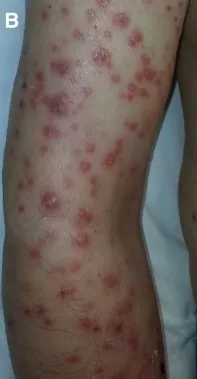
(B) On the right arm, there are multiple skin-colored umbilicated papules, hemorrhagic crusts, and ulcerated nodules.
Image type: medical_photograph (skin_photograph)